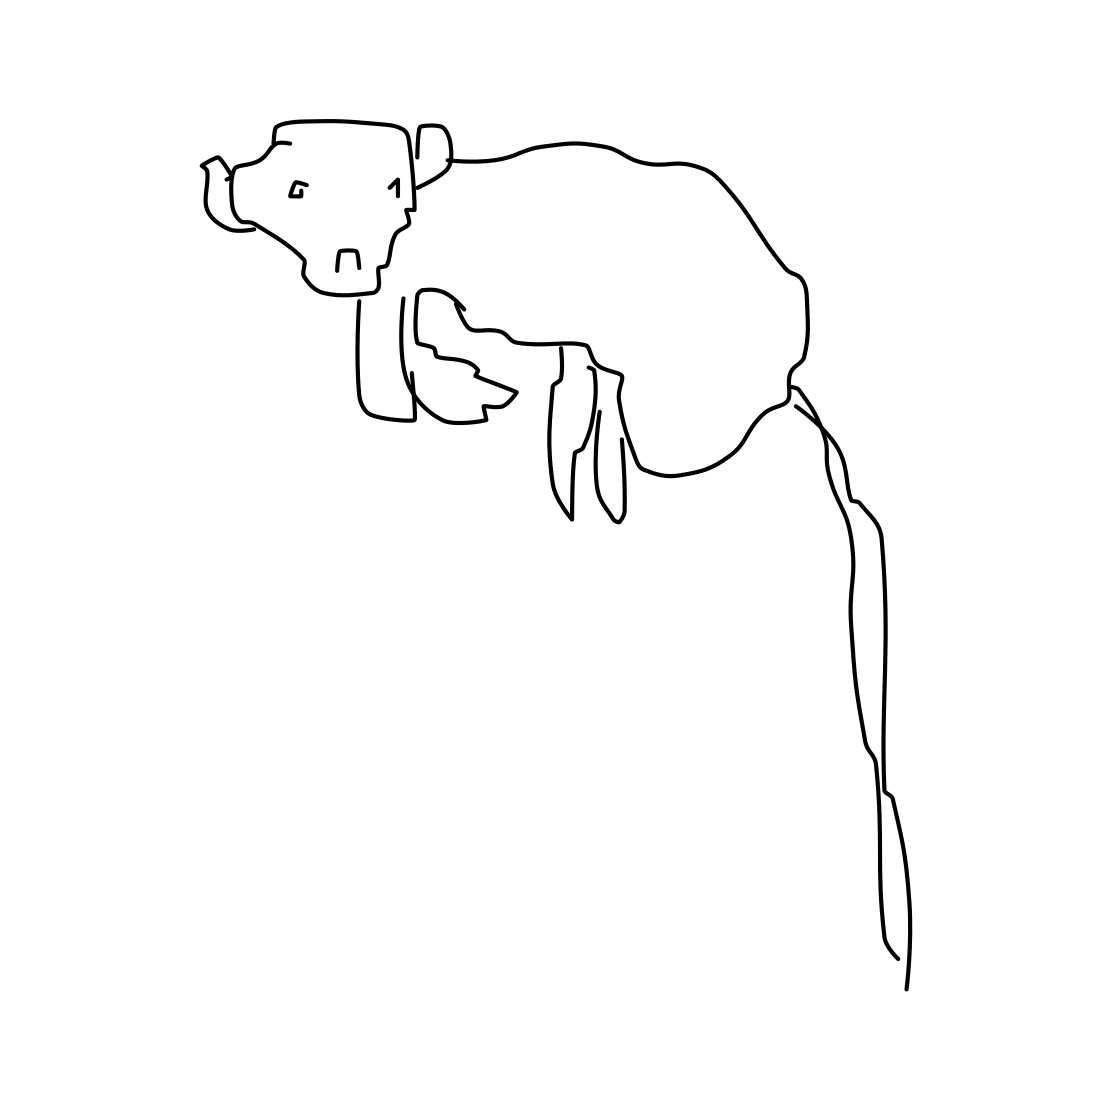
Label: monkey